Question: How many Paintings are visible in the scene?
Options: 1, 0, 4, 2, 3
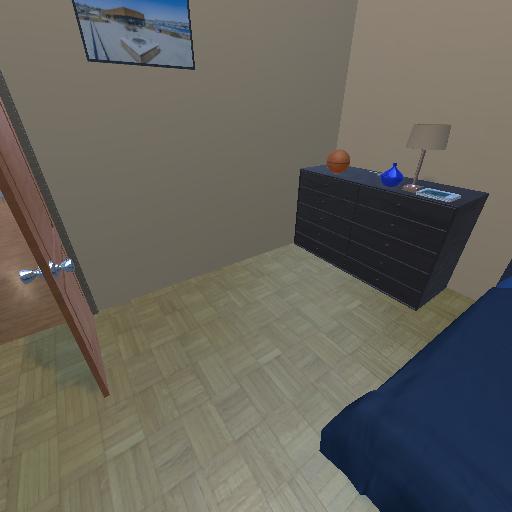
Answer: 1